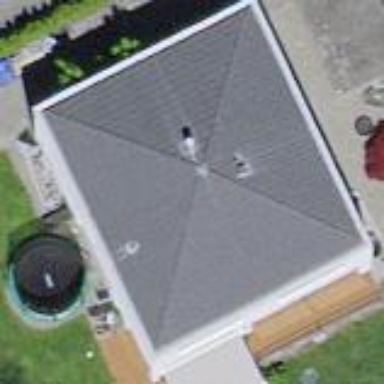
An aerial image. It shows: House with pyramidal roof shape.